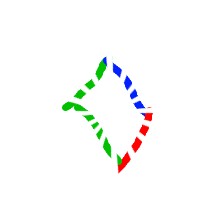
Shape: rhombus